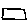
Label: square